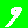
Digit: 9